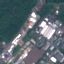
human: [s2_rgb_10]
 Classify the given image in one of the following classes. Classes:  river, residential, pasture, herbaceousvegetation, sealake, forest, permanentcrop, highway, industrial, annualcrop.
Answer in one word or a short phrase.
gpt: Industrial